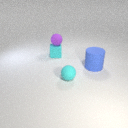
large blue rubber cylinder in front of small cyan rubber cube